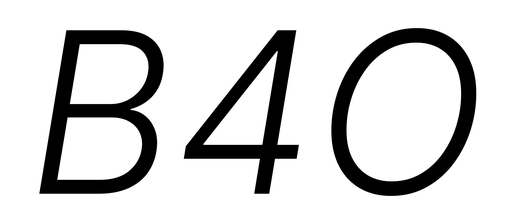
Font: Inter-Italic_Light_Italic